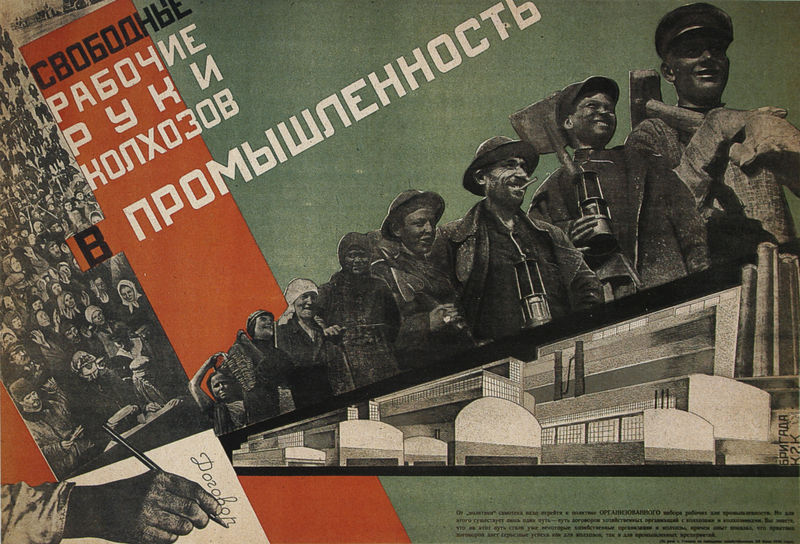
Titel: Kolchose-Arbeiter
Künstler: Brigade KGK 3
Standort: Zürich
Institution: Museum für Gestaltung, Plakatsammlung
Schlagwörter: hand, grün, menschen, männer, weiss, gebäude, rot, menge, architektur, schrift, moderne, russland, fabrik, arbeiter, collage, foto, fotografie, lachen, plakat, russisch, sozialismus, kyrillisch, fotomontage